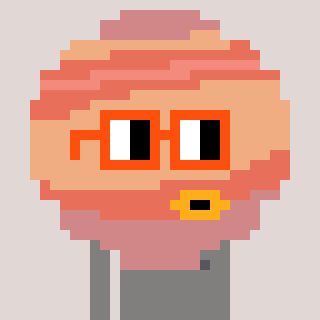
a pixel art character with square orange glasses, a jupiter-shaped head and a bluegrey-colored body on a warm background